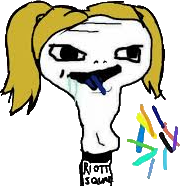
Label: 5_Brainlet